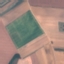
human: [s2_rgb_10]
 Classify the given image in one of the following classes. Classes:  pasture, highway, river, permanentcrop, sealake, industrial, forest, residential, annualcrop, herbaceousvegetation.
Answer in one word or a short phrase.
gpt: AnnualCrop